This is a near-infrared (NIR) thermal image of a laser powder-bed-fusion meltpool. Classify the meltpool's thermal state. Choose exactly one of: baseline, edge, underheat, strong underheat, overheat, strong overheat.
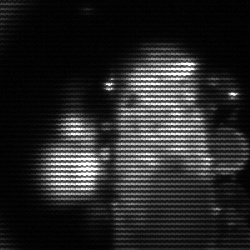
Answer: strong underheat